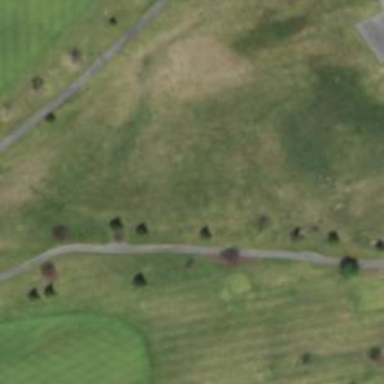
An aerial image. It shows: Path used for both walking and golf.